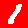
Digit: 1